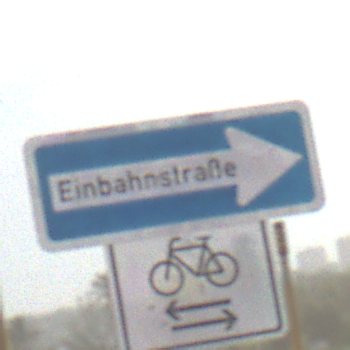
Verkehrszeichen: EinbahnstrasseRechtsweisend
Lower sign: RichtungsangabeDurchPfeile9
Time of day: MorningAfternoon
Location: Outdoor (Suburban)
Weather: PartlyCloudy
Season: NotSpecified
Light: Natural